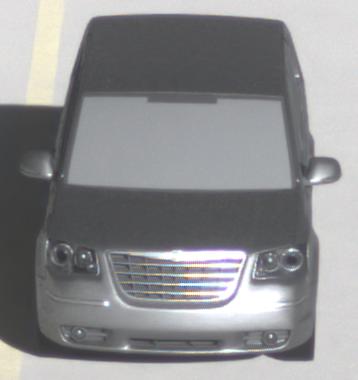
Make: Chrysler
Model: Grand Voyager 3.8
Detailed model: Grand Voyager
Model produced from: 2008/03
Model produced until: 2010/12
Doors: 5
Color: gray
Road condition: dry road
Daytime: morning or afternoon
Contrast: high contrast